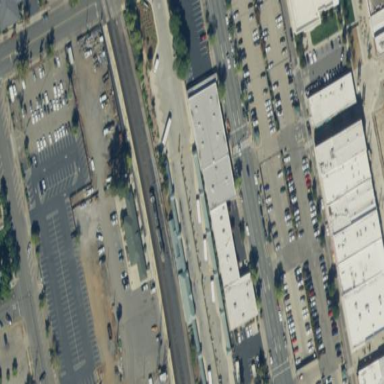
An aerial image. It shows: Bus station that also serves as public transport station.